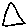
Label: triangle